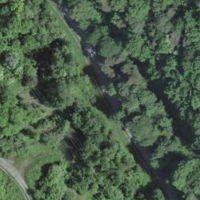
EUNIS habitat code: 41
Species observed at this site:
Euplagia quadripunctaria